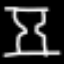
Label: hourglass